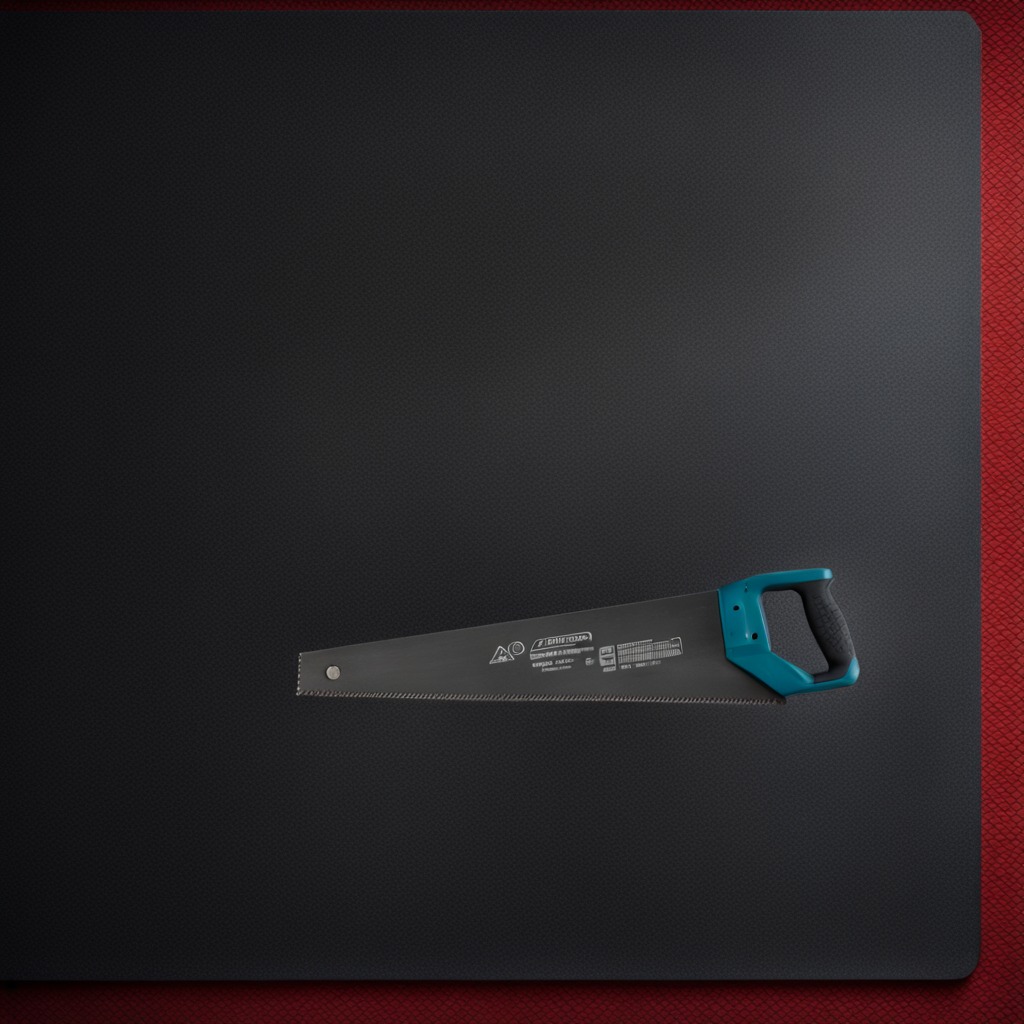
A metal saw is lying on the clean granite tabletop covered with a red rubber mat inside a workshop at night dim ambient light soft shadows worn but beneath the mat.